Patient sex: F
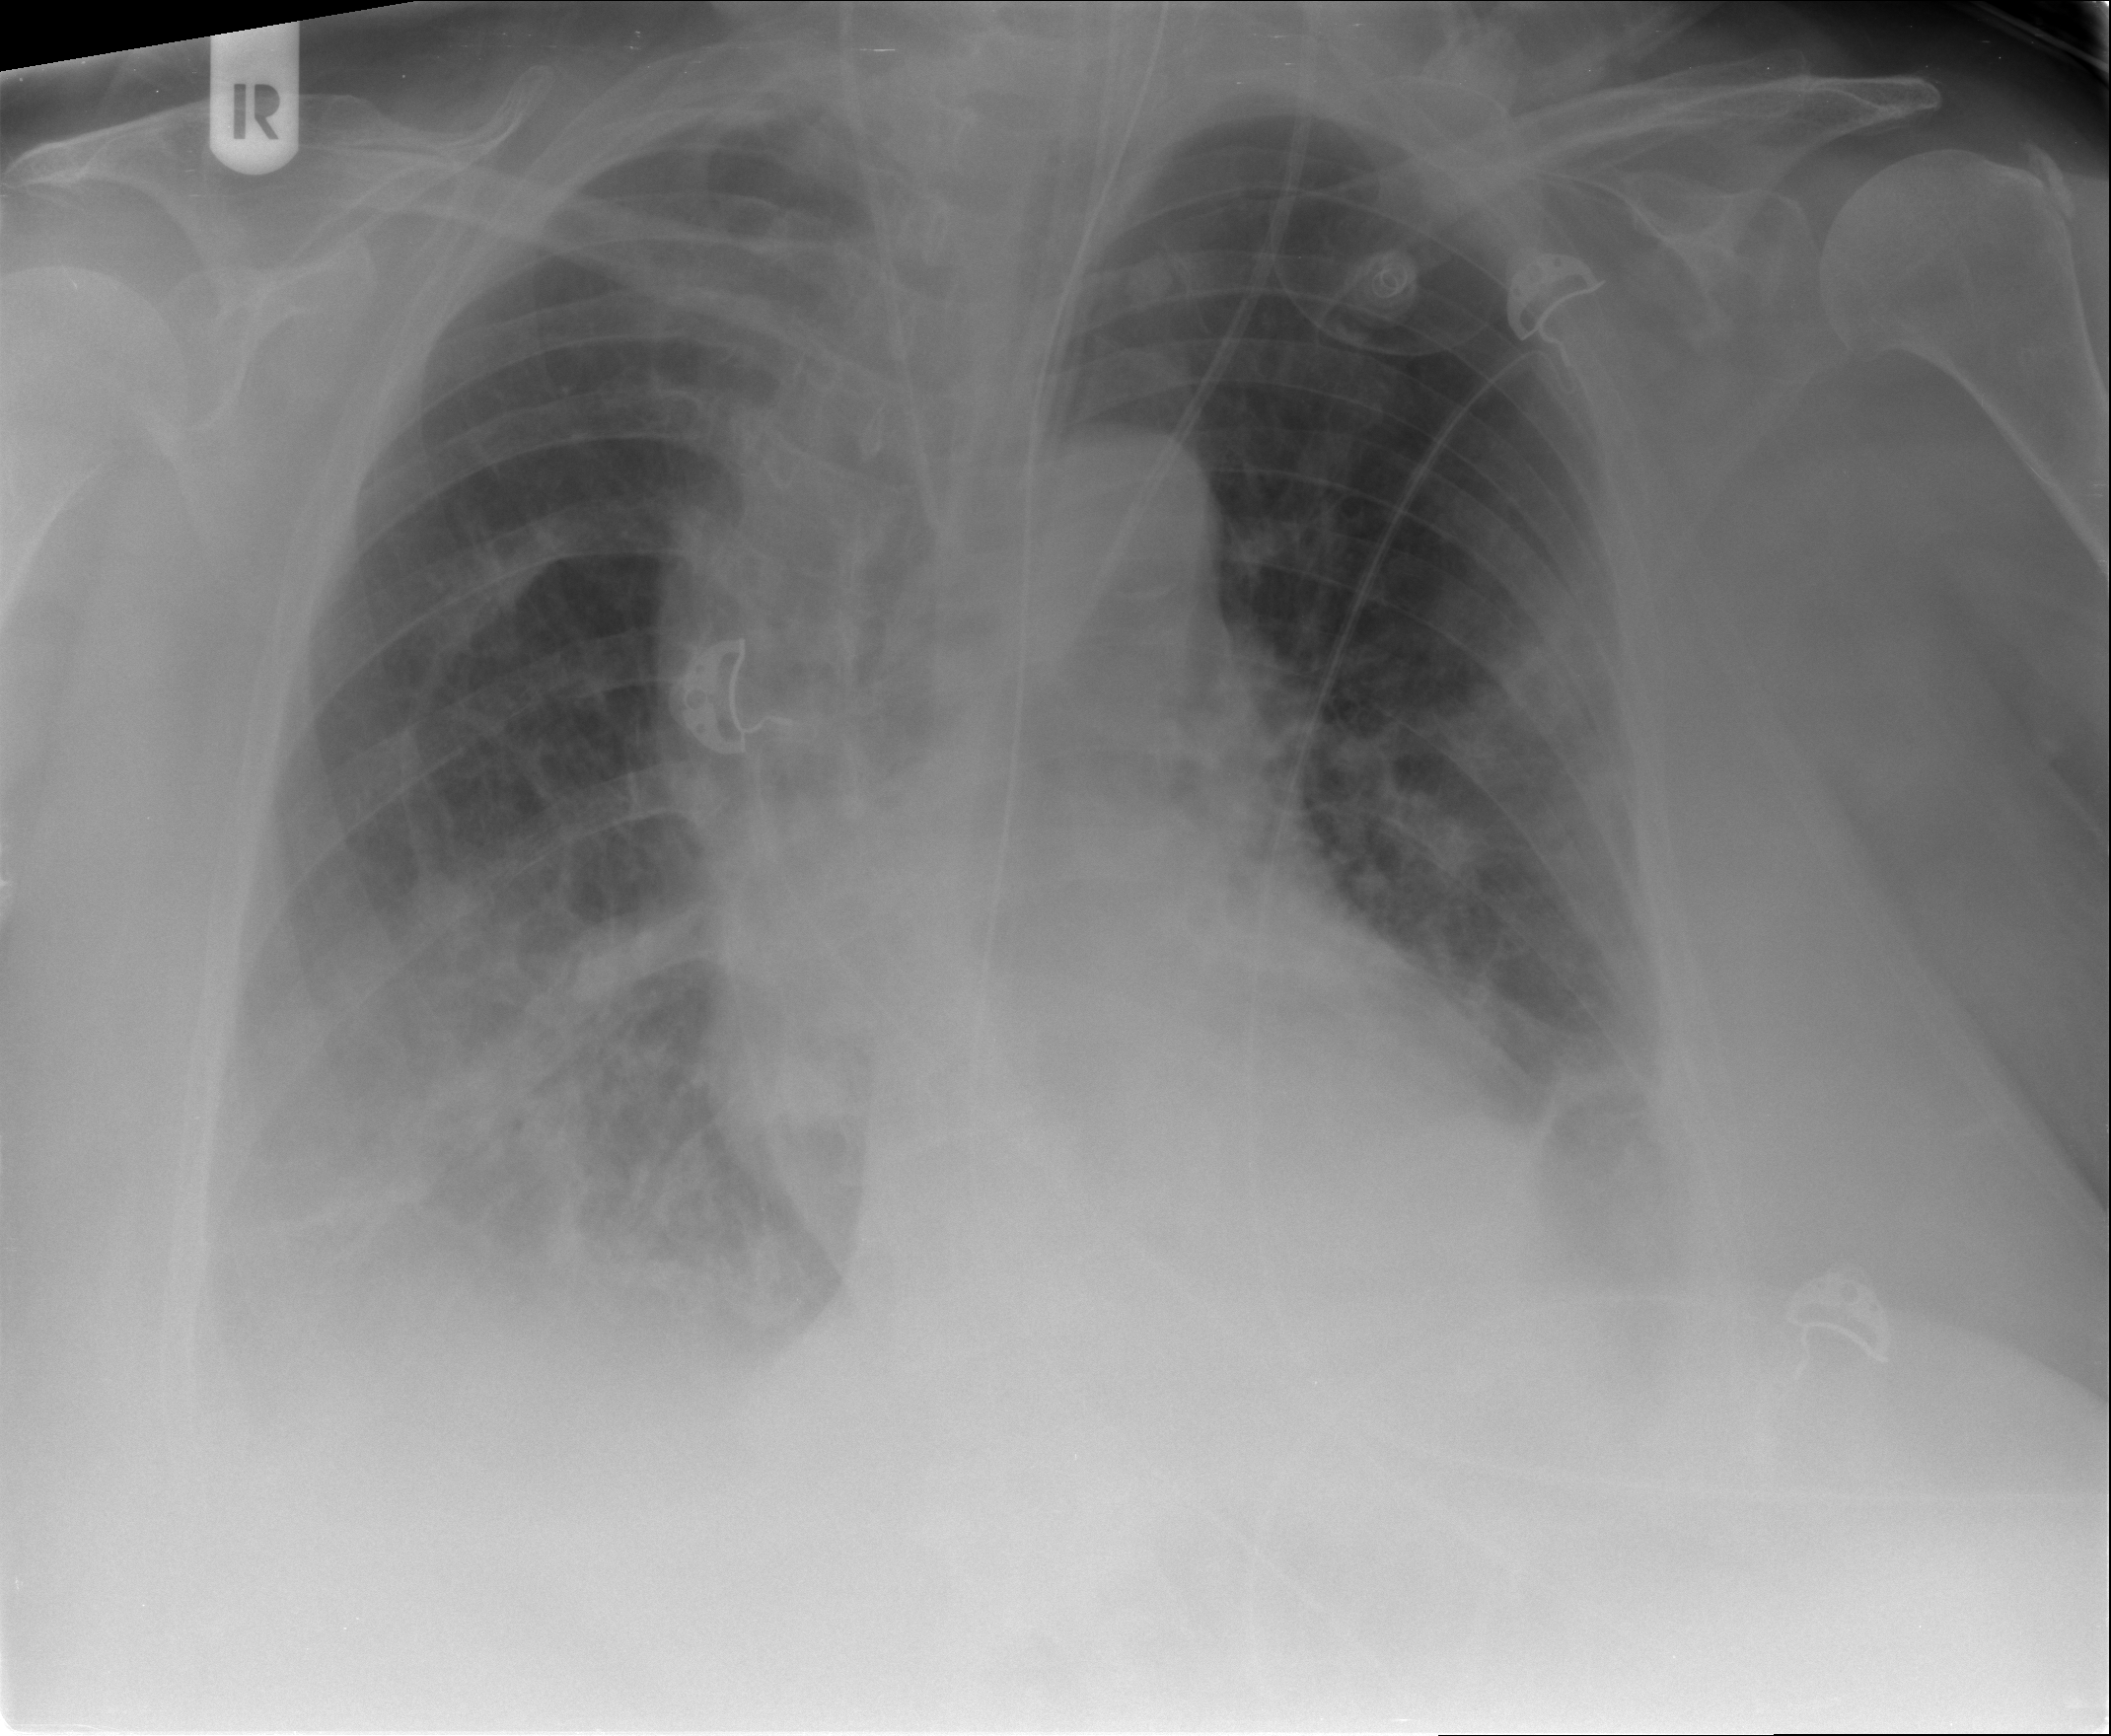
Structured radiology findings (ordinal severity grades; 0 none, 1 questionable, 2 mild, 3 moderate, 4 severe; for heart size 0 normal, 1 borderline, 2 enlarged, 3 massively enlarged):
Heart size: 0
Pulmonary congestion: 0
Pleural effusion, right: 2
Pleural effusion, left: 1
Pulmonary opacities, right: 2
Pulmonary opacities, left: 1
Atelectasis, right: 2
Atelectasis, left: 2